Interaction volume radius: 5 \u00c5
Interaction volume height: 15 \u00c5
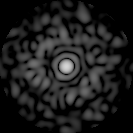
Disorder parameter: 0.8185